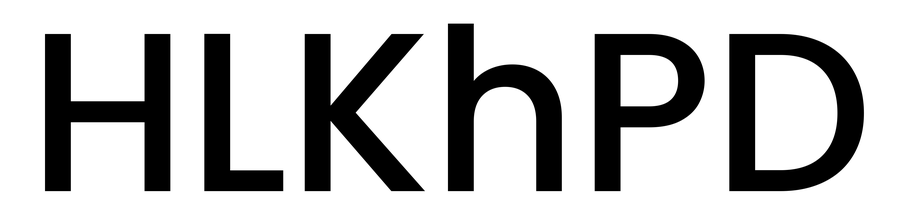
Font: Poppins-Medium